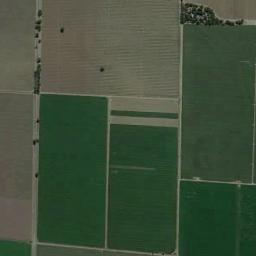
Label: rectangular_farmland